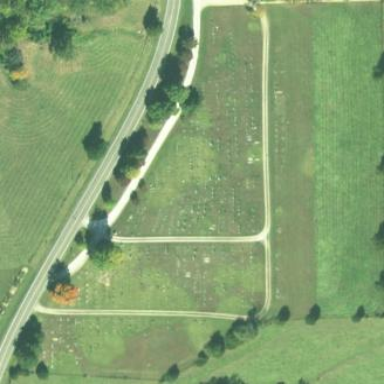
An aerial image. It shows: Cemetery.